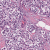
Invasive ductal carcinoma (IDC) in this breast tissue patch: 1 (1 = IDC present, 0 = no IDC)